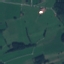
Land use / land cover: Pasture